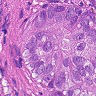
Metastatic tissue present: yes